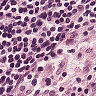
Metastatic tissue present: no